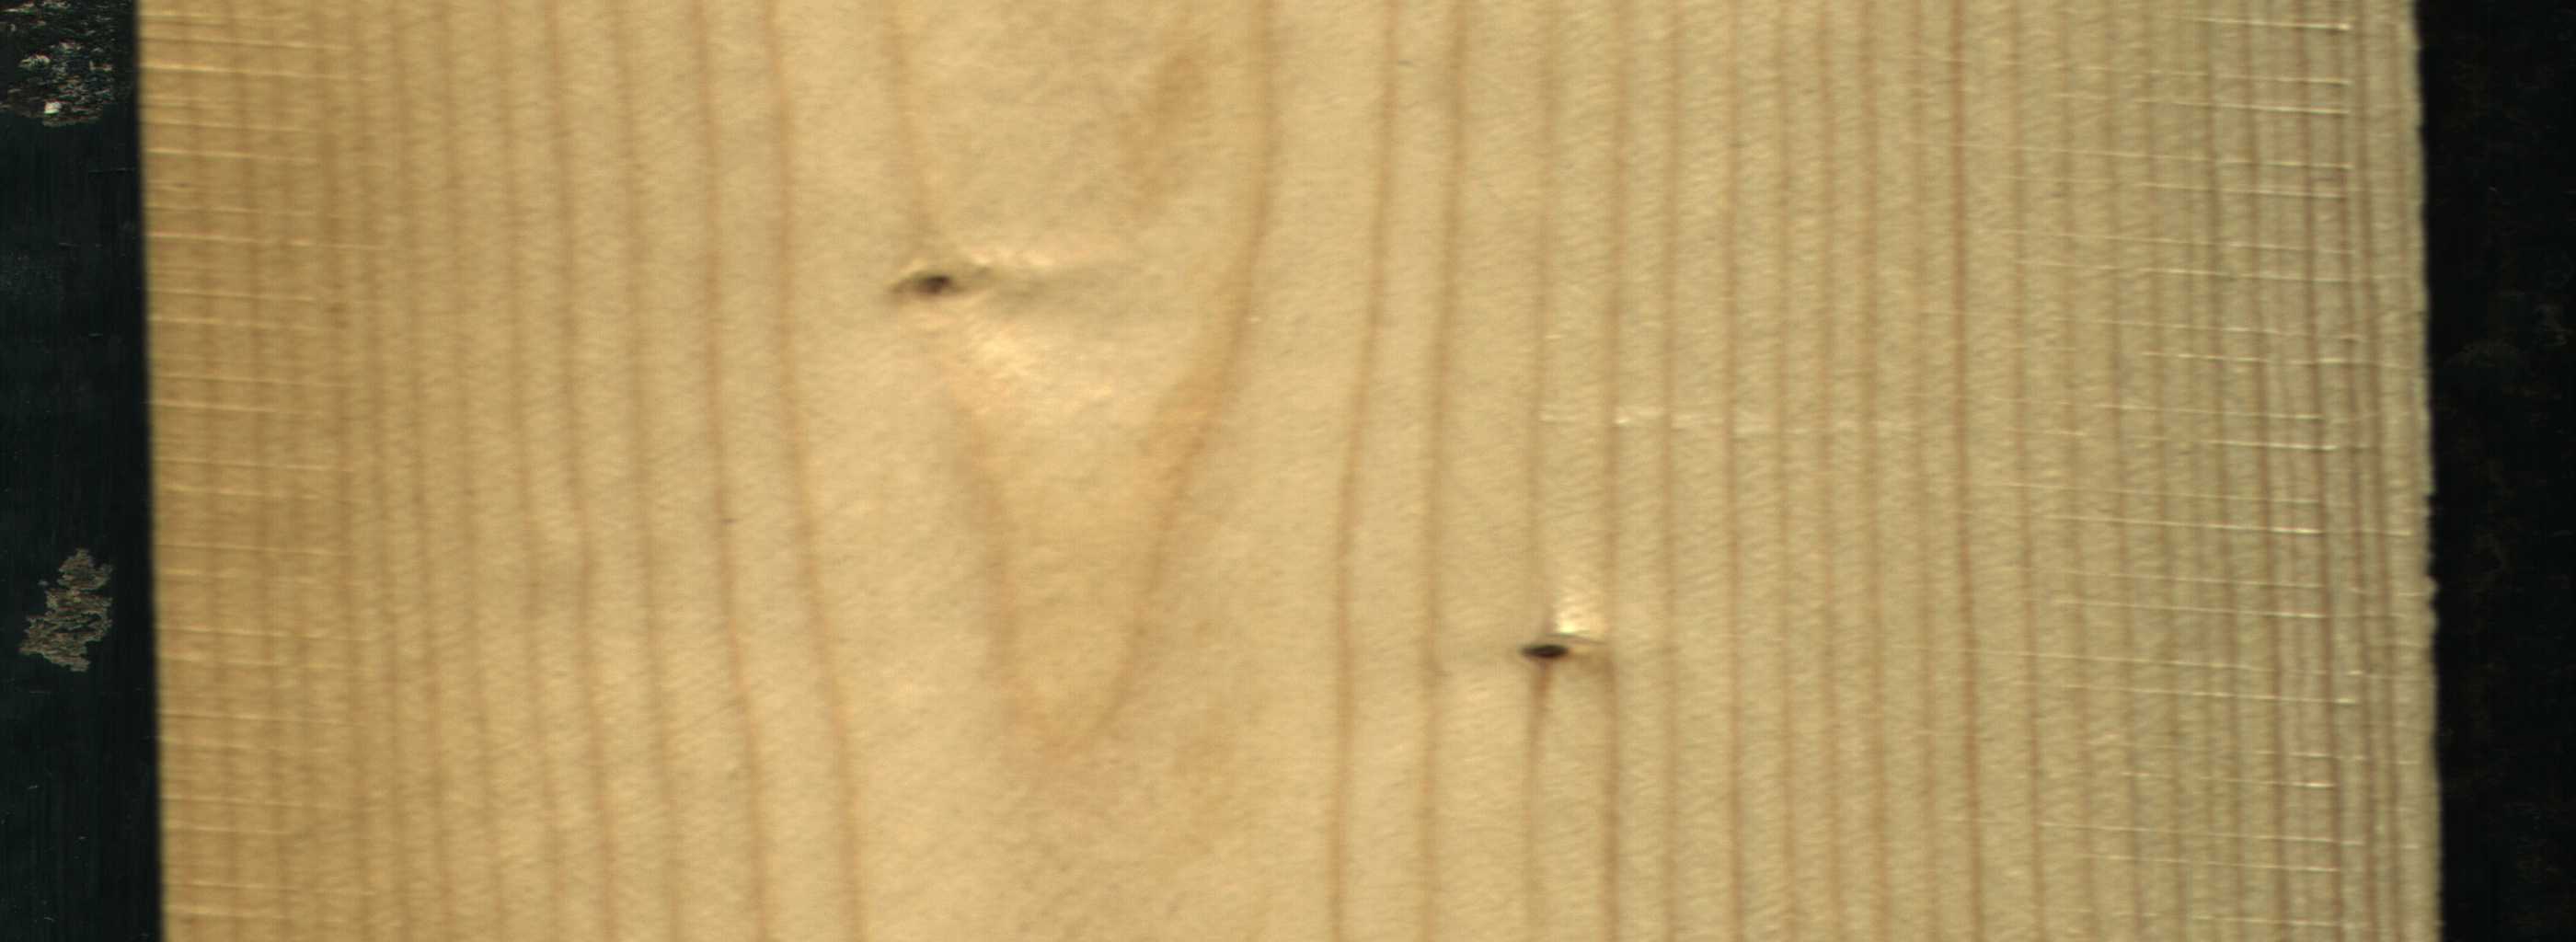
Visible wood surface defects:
Dead_Knot
Live_Knot